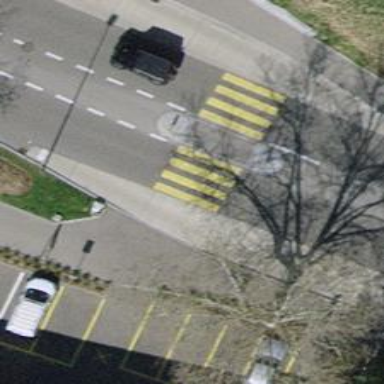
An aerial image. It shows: Secondary road with asphalt surface and separate sidewalk.